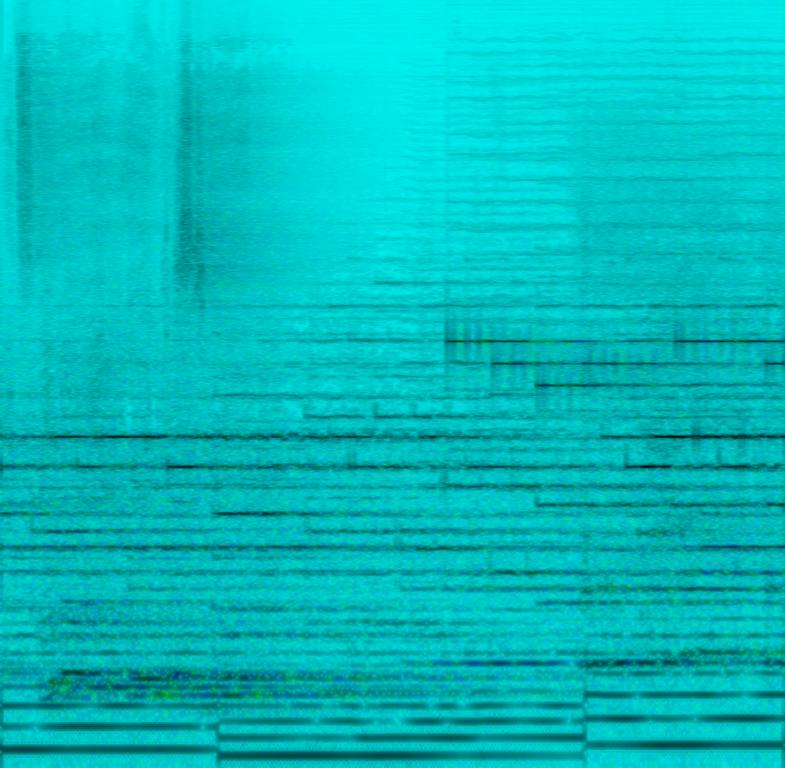
Instrumental music featuring dense synthesizers and bell sounds. Ethereal music with 80's style synthesis.